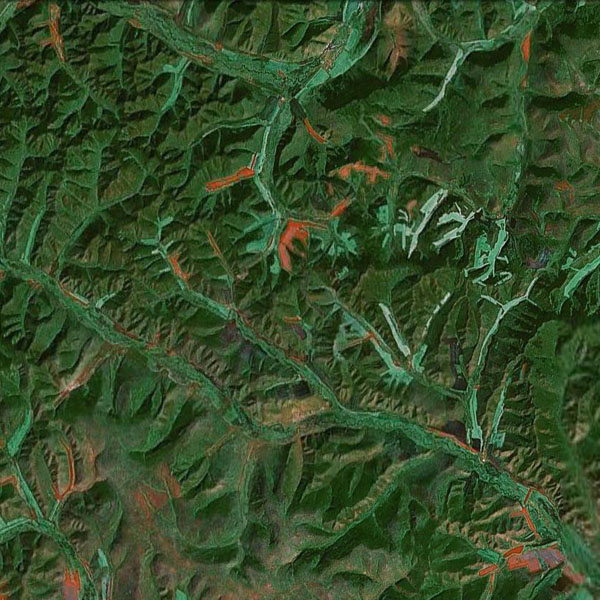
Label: Mountain